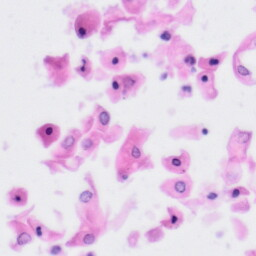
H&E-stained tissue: Tonsil